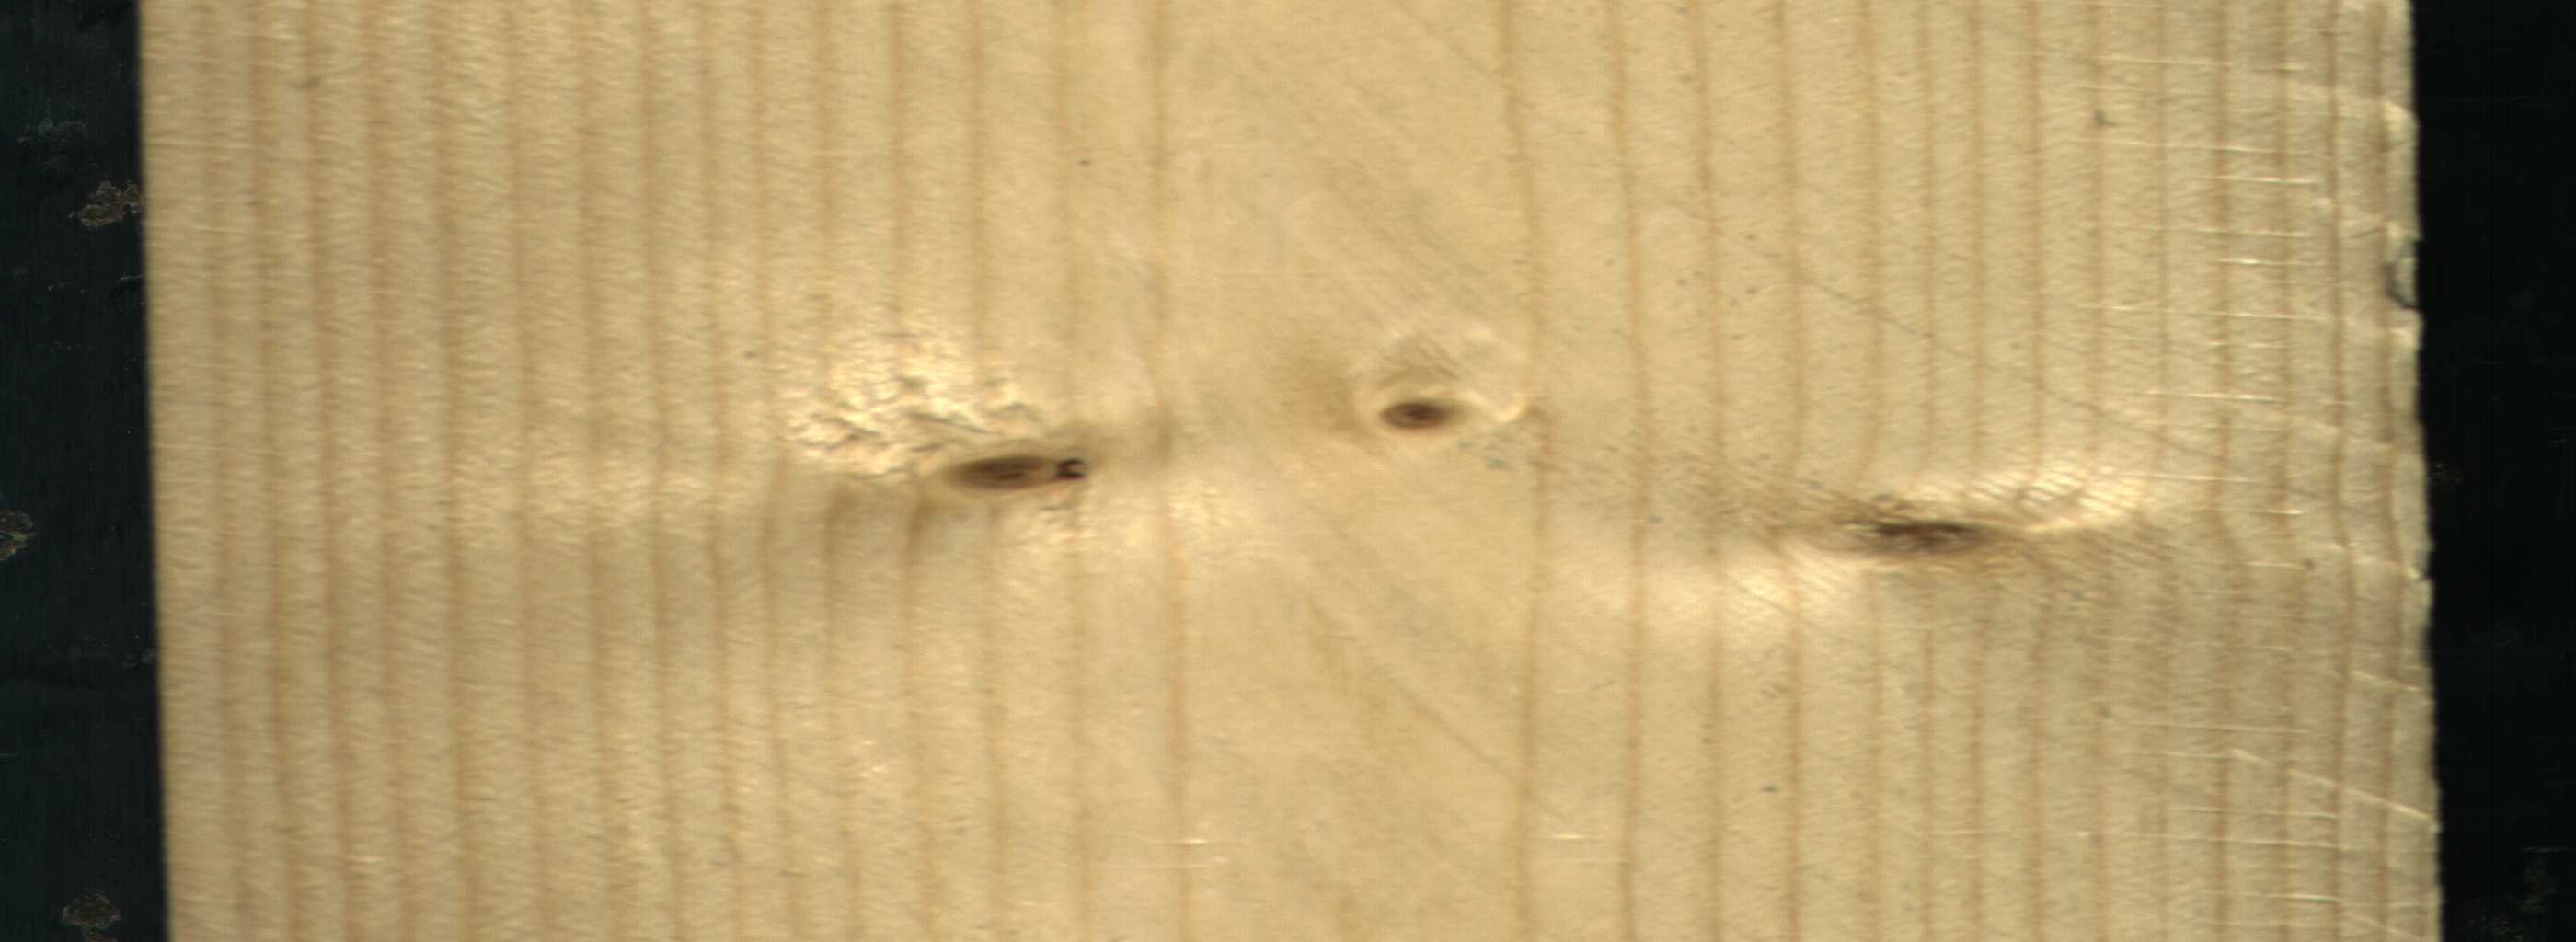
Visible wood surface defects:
Live_Knot
Live_Knot
Live_Knot